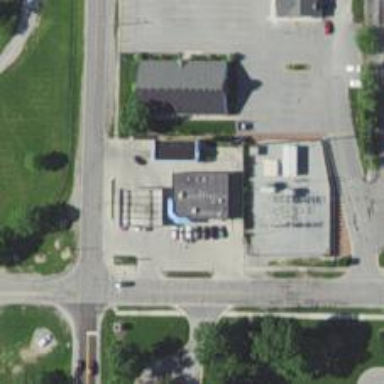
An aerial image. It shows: Convenience shop.